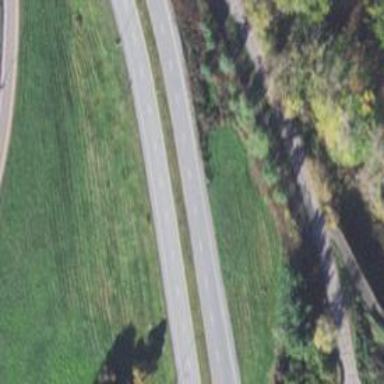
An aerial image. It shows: Asphalt road classified as primary highway with expressway characteristics.